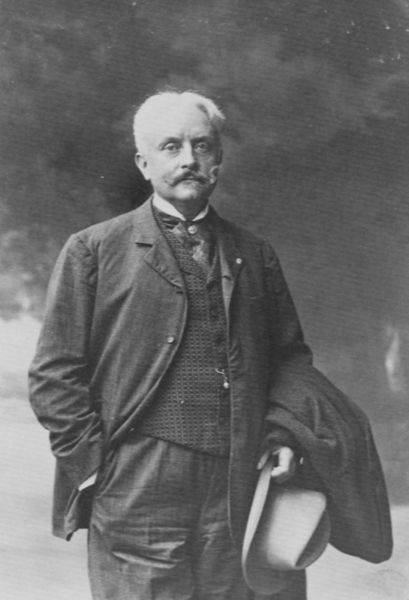
Titel: Paul Nadar (1820-1910)
Künstler: Gaspard-Félix Tournachon
Schlagwörter: hand, himmel, mann, schatten, weiß, wolken, bäume, grau, haar, hintergrund, hut, kariert, licht, mund, nase, ohr, schwarz, blick, park, wolke, alt, anzug, bart, hemd, hose, jacke, schnurrbart, arm, augen, falten, kragen, mensch, ärmel, bildnis, hals, herr, portrait, porträt, haare, mantel, pose, stehend, frontal, kinn, knopf, mittelscheitel, scheitel, man, alter mann, schnäuzer, krawatte, ernst, pupillen, knöpfe, fliege, jackett, revers, sakko, schnauzer, weste, krempe, unscharf, foto, fotografie, photographie, schwarz-weiss, künstler, abzeichen, manschette, posieren, tasche, nasenloch, photo, uhrkette, schlips, untersicht, hosentasche, bürgerlich, dreiteiler, taschenuhr, gezwirbelt, aufnahme, zwirbelbart, weiße haare, portröt, silbergelatine, verknittert, mann foto, verknitter, 19. jahrhundert, sw